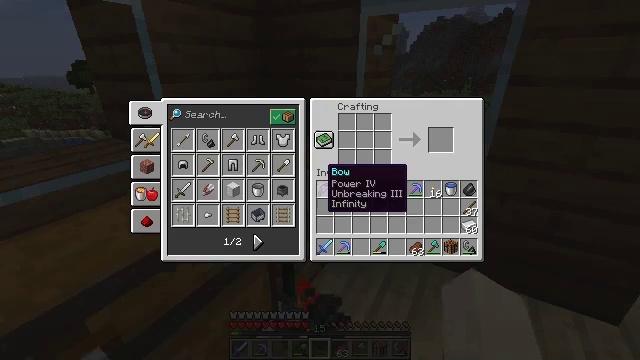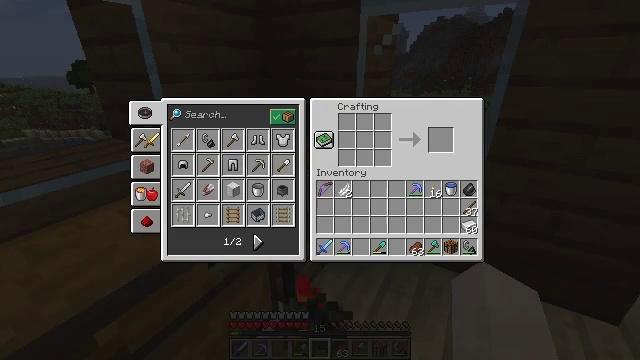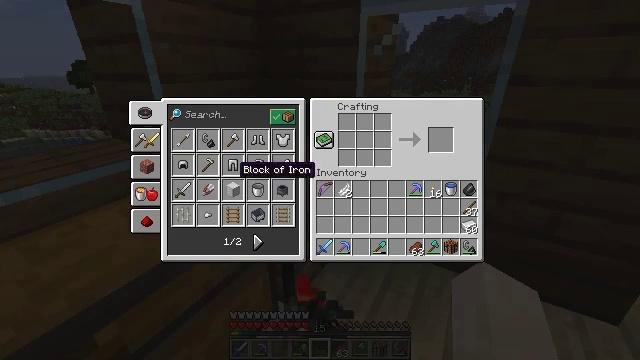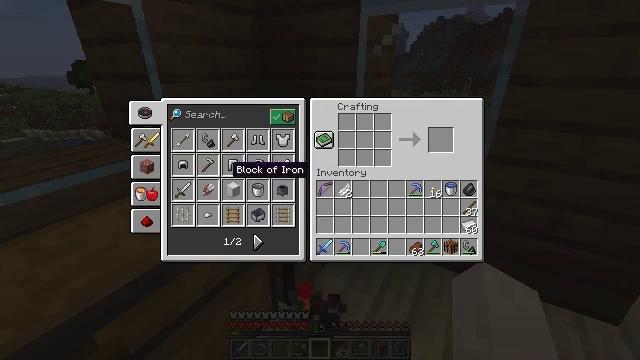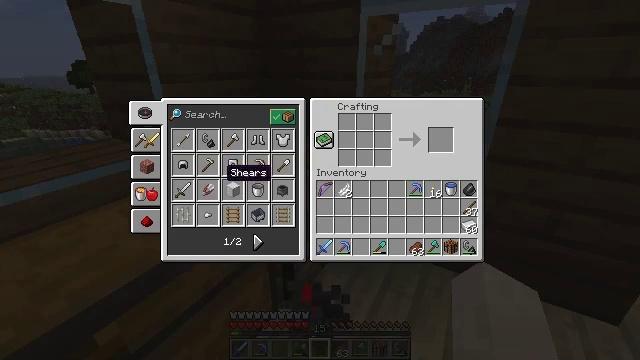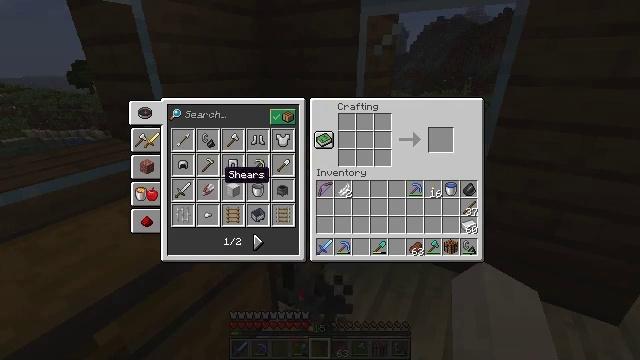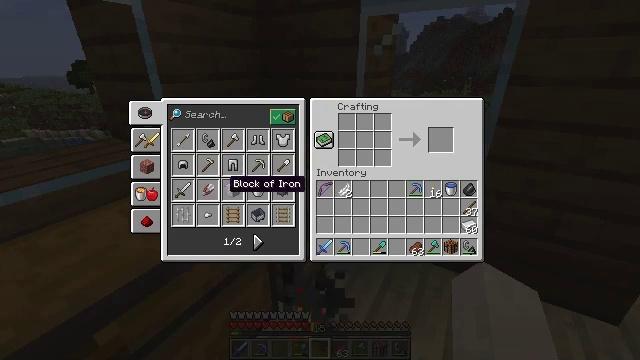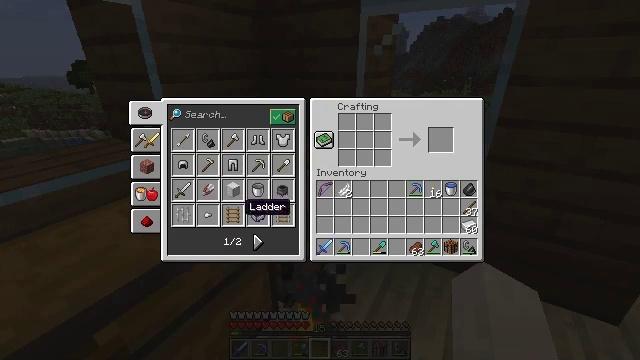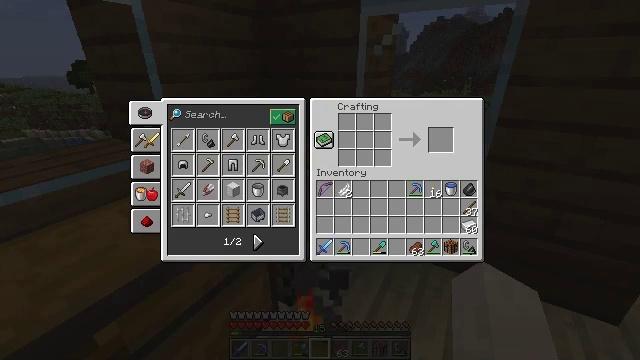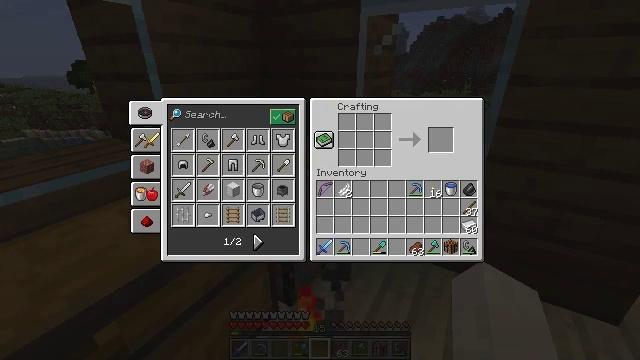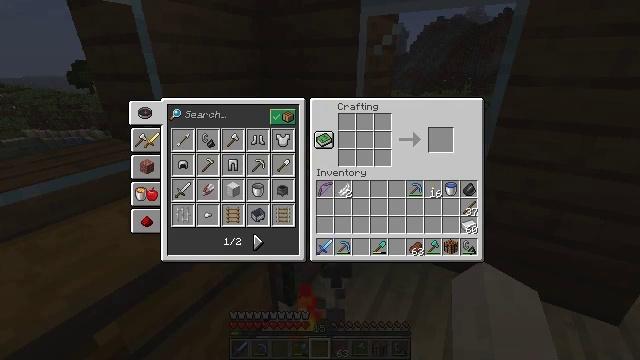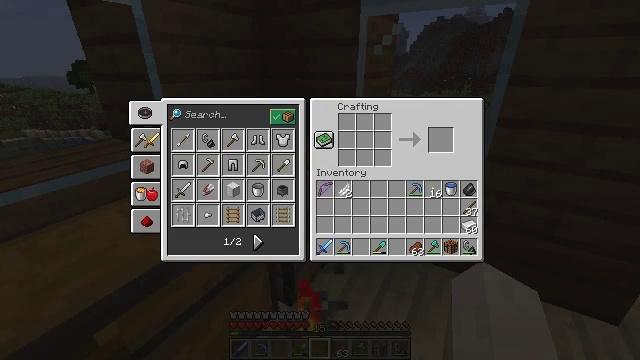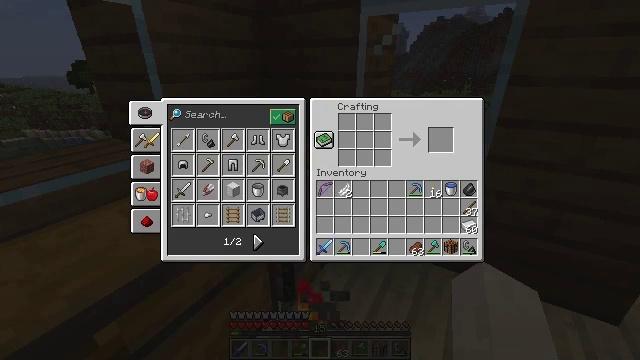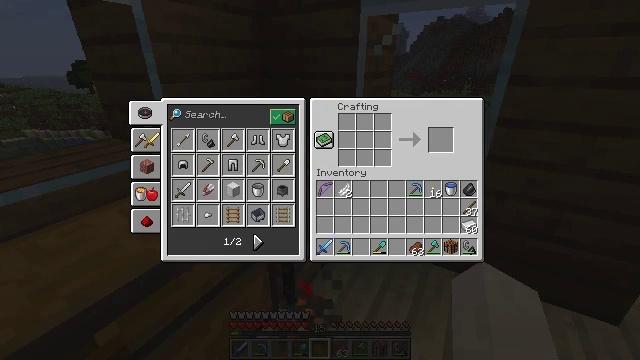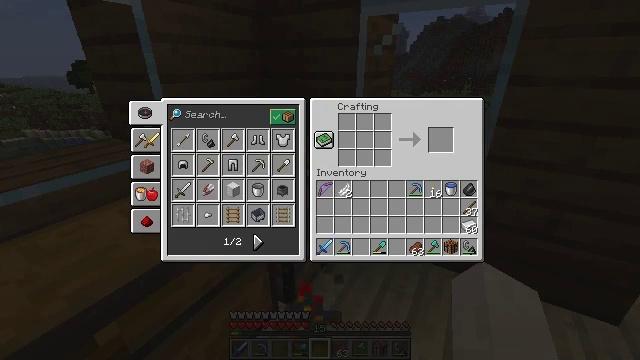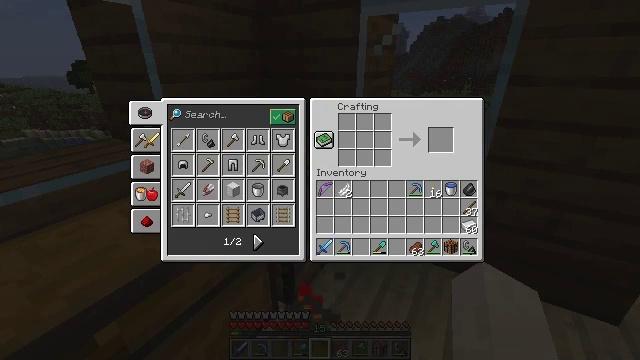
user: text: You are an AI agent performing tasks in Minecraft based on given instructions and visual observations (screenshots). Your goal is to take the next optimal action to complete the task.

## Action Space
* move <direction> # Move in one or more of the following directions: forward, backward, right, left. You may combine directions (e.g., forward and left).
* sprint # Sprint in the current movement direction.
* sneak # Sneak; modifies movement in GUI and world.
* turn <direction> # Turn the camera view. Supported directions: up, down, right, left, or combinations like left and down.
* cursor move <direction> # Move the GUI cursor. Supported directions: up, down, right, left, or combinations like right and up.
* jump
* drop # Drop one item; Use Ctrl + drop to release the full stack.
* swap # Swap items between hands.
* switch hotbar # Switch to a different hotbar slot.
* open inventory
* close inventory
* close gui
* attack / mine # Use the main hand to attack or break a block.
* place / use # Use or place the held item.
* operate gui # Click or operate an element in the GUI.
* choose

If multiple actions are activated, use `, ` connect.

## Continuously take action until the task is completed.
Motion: motion action
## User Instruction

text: Combine flint, stick, and feather to craft an arrow.
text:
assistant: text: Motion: turn left
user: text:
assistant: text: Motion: turn left
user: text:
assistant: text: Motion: turn left
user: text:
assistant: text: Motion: no_op
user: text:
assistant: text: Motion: no_op
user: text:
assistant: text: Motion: turn down
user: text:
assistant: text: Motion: turn right and down
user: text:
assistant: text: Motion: turn right and down
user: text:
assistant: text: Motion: no_op
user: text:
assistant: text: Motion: no_op
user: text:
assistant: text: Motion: no_op
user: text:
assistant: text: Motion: no_op
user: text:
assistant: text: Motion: no_op
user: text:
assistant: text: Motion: no_op
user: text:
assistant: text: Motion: no_op
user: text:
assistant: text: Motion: no_op
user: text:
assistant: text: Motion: attack / mine
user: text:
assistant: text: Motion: attack / mine
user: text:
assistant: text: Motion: attack / mine
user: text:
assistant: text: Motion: no_op
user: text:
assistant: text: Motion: no_op
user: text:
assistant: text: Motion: no_op
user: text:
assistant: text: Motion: no_op
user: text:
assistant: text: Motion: no_op
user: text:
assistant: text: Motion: turn left
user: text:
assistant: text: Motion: turn left
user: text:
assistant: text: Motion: no_op
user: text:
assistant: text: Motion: attack / mine
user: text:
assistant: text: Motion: attack / mine
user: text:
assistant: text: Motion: turn right